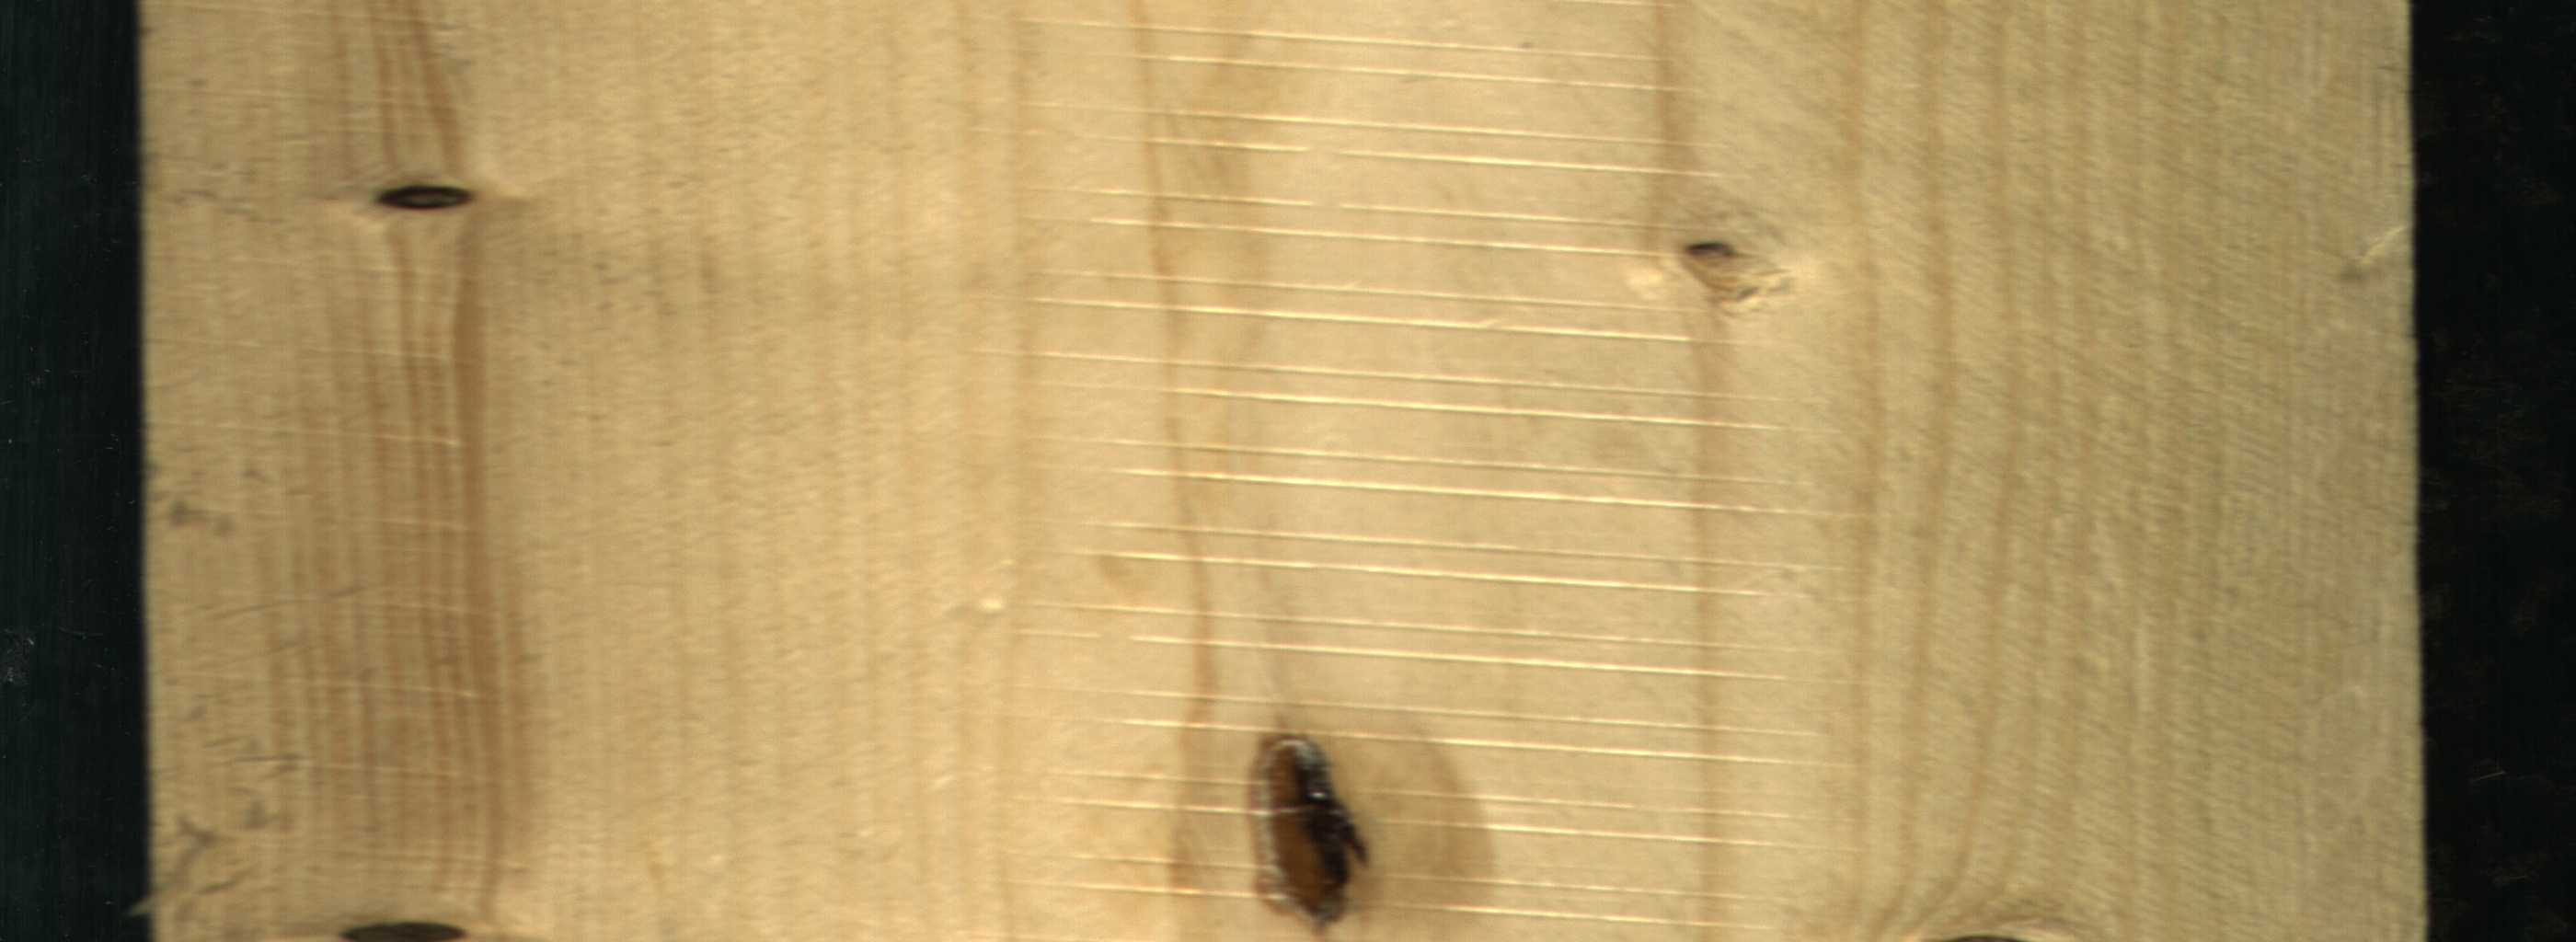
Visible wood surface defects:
resin
Dead_Knot
Dead_Knot
Live_Knot